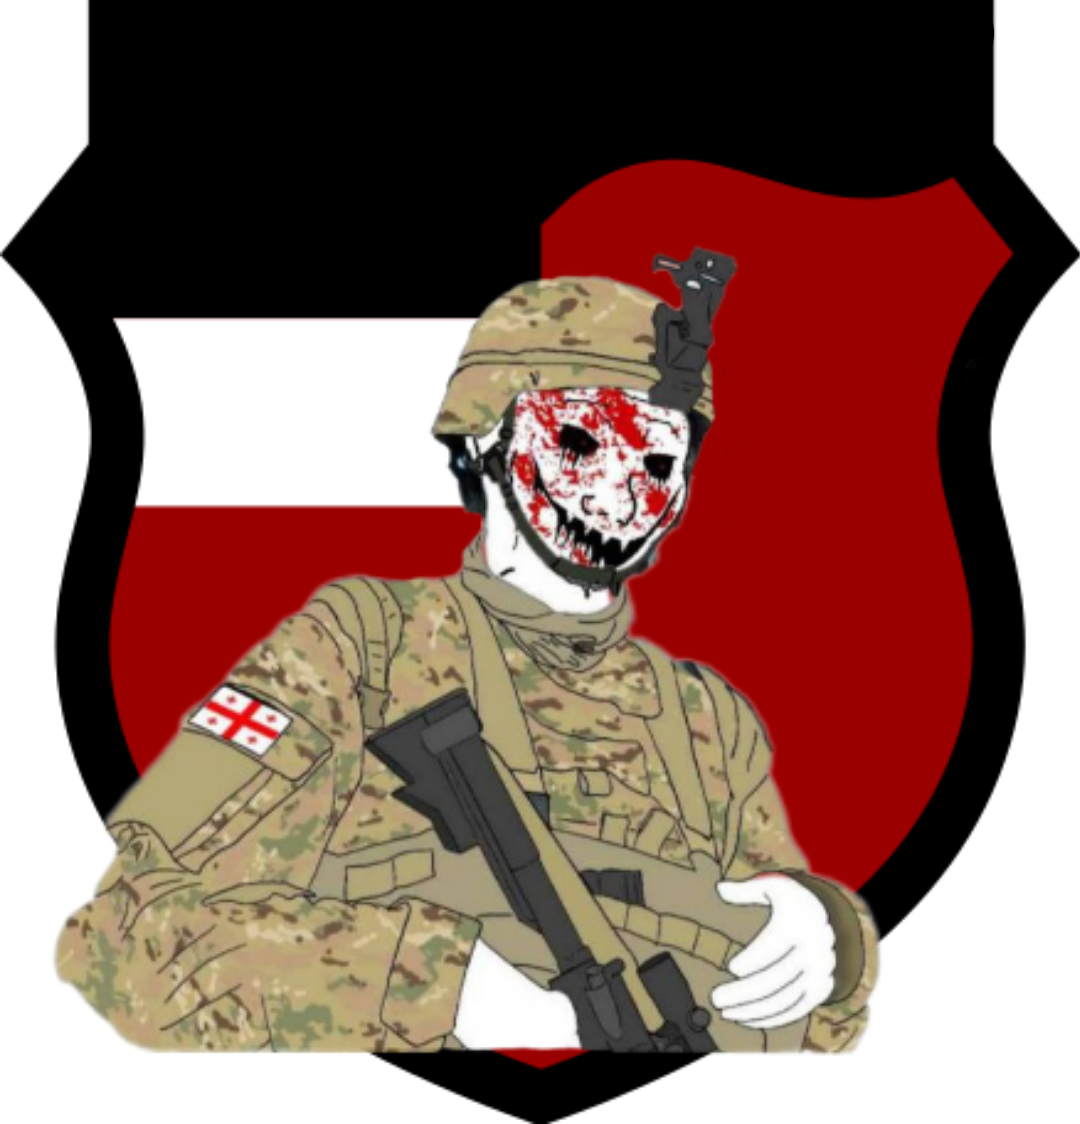
Label: 5_Oomer